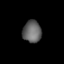
Tissue: lung
Cell type: Epithelial cells
Senescence score: 0.2189
Nuclear area (px): 403
Mean DAPI intensity: 98.7